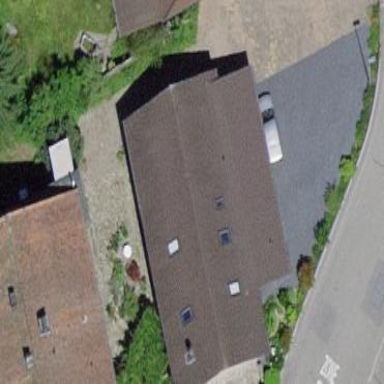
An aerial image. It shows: Garage.